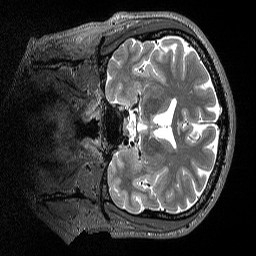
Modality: T2w
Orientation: coronal
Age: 56
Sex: male
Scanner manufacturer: siemens
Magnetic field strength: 3 T
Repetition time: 3.2 s
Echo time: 0.564 s